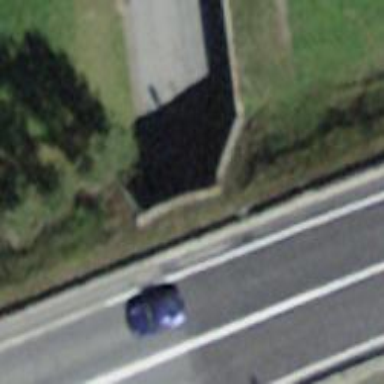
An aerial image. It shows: Agricultural motorcar on footway tunnel.